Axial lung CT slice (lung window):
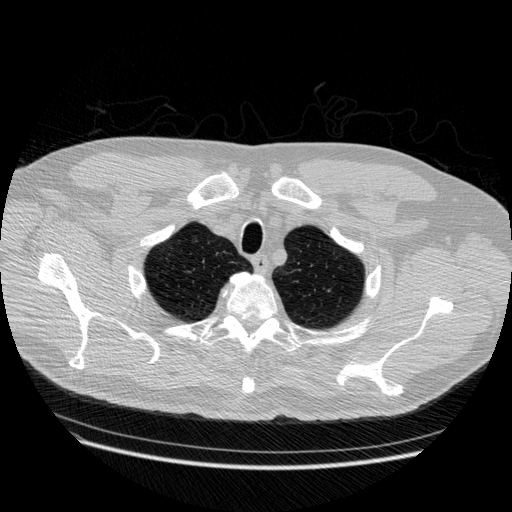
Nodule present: no